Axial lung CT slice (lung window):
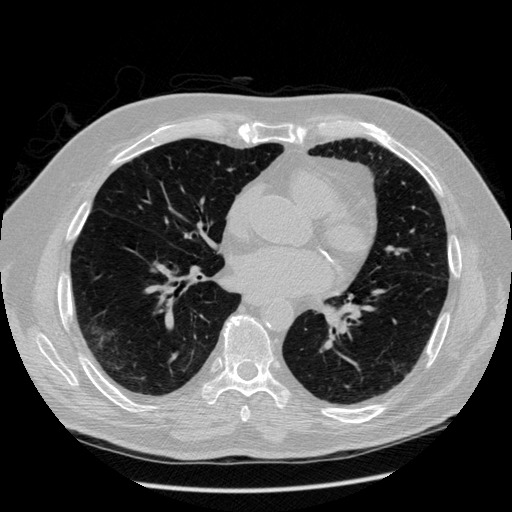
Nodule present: no